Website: home-depot
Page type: account-selection
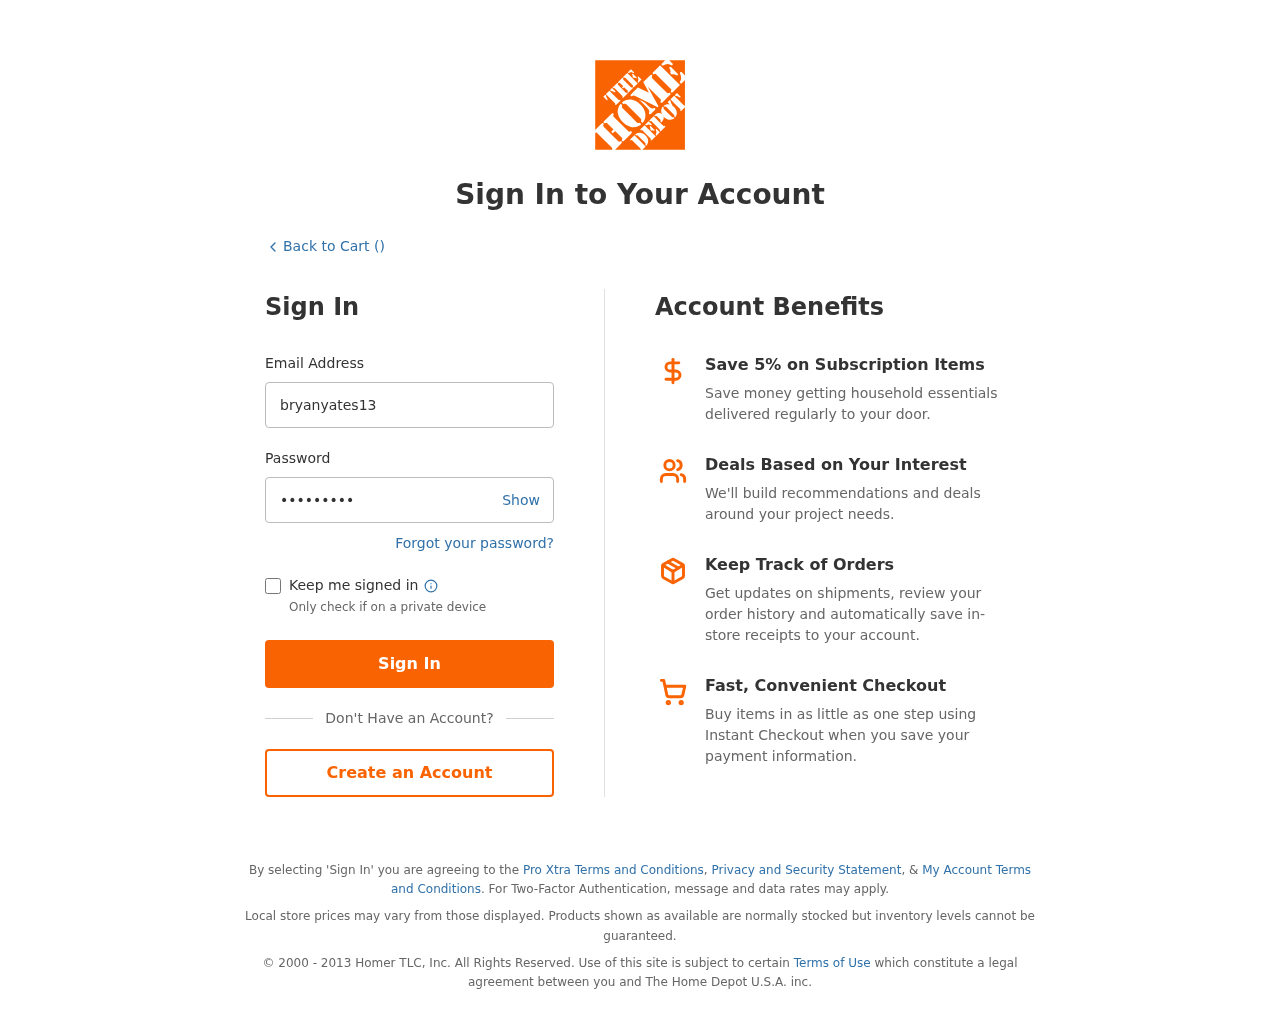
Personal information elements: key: PII_LOGIN_USERNAME
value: bryanyates13